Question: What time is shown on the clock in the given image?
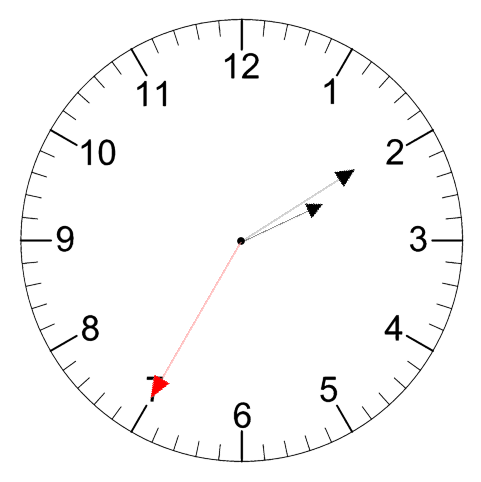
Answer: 02:09:35